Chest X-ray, PA view. Patient: 63 years old, sex M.
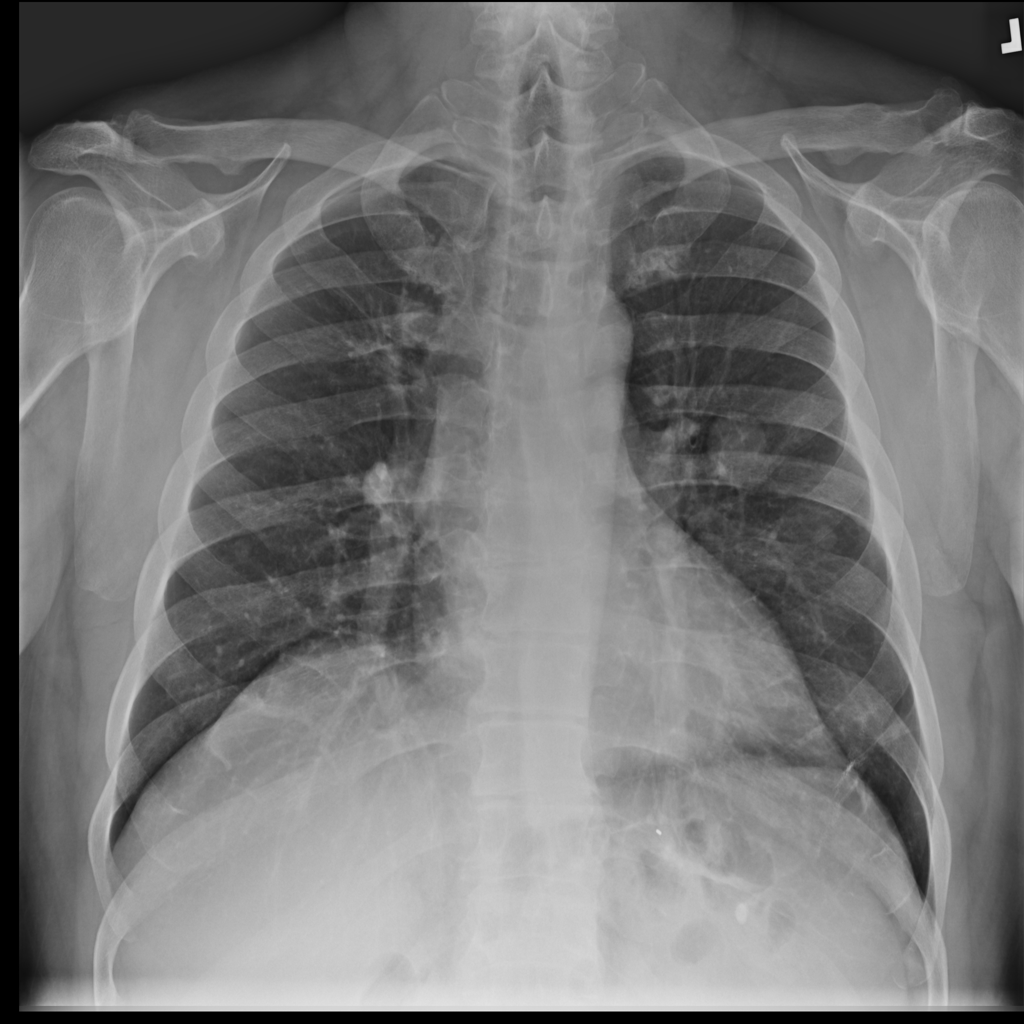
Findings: No Finding